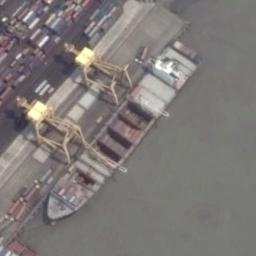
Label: ship